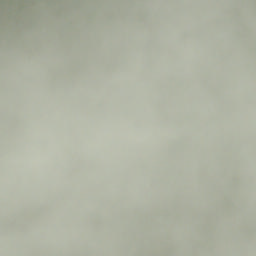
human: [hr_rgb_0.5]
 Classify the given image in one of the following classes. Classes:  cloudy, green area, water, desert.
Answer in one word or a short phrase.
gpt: cloudy